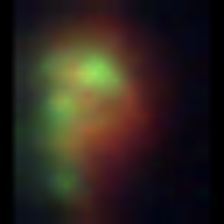
Taxon: NanoPlankton
Group: Other